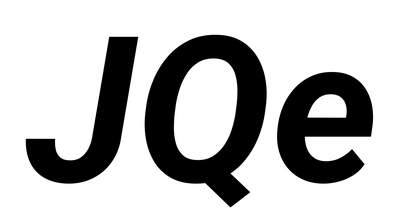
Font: Roboto-Italic_Bold_Italic